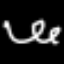
Label: squiggle